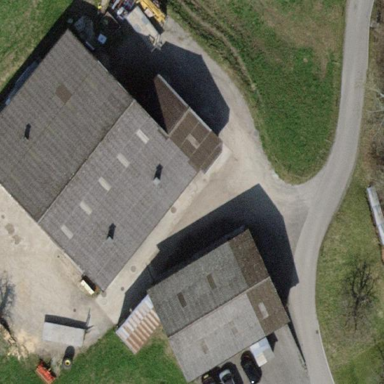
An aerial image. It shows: Farmyard area.